Question: For more detailed logging, I want to retrieve the [System::TaskName]
Right now, when starting from the task that fails we go to 'script task', there I fetch [System::TaskName] and write that in the log. Logically this writes the current TaskName = 'Script task' instead of the failed task

Problem is the System::TaskName is only know inside the task, logical...
In fact I want to update a variable 'User::CurrentTaskName' from inside the dataflow, = from inside the task.
This would be easiest if I could use a 'Script Task' component inside a dataflow but I can't find that.
Probably I need a workaround.
Hope you guys understand approximately what I mean...
Thanks in advance!
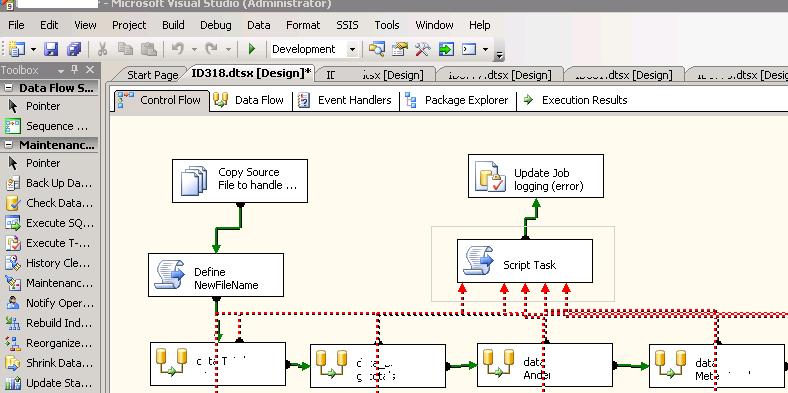
Answer: I was able to access the TaskName by adding the following inside a Script Component.
'''
Private Function ReadVariable(ByVal varName As String) As Object
Dim result As Object
Try
Dim vars As IDTSVariables100
Me.VariableDispenser.LockForRead(varName)
Me.VariableDispenser.GetVariables(vars)
Try
result = vars(varName).Value
Catch ex As Exception
Throw ex
Finally
vars.Unlock()
End Try
Catch ex As Exception
Throw ex
End Try
Return result
End Function
'''
and then accessing the variable like so
'''
ReadVariable("System::TaskName")
'''